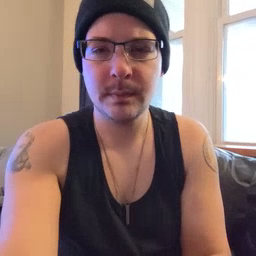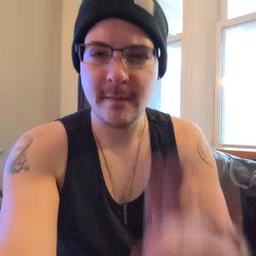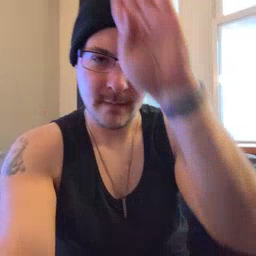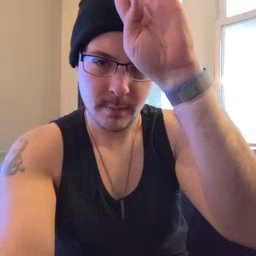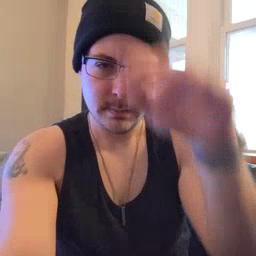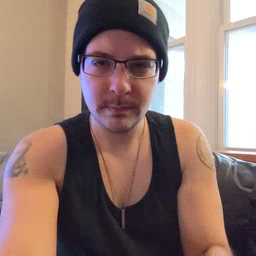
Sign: fireman